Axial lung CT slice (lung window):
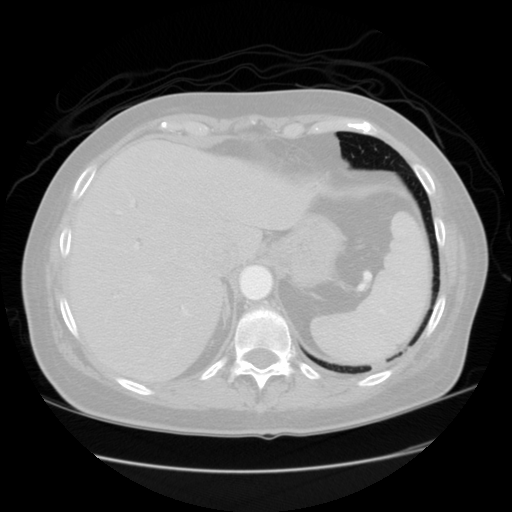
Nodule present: no